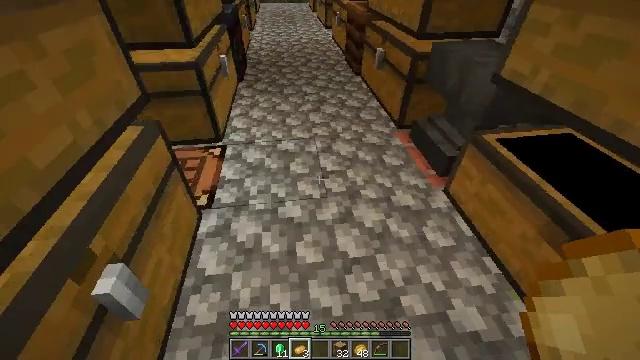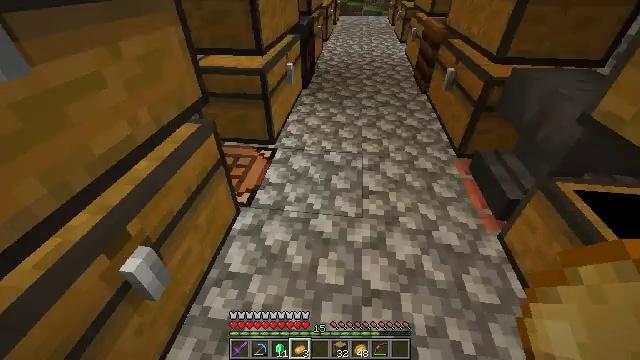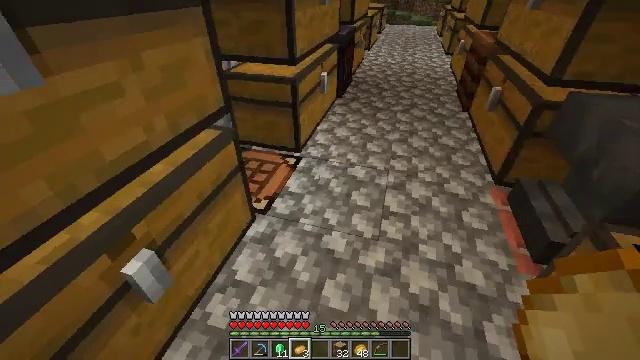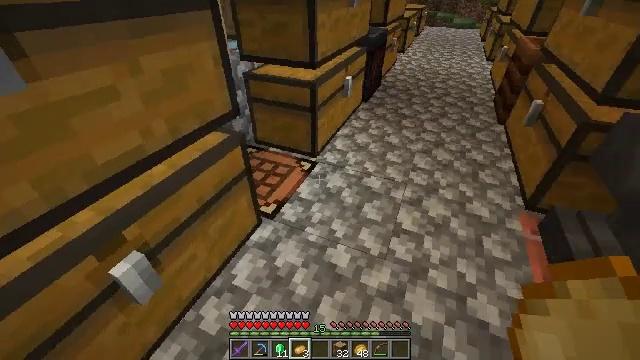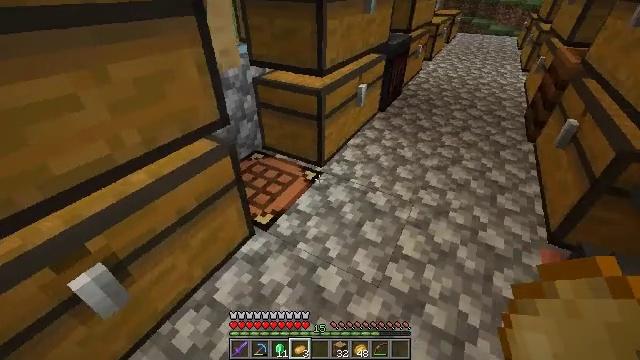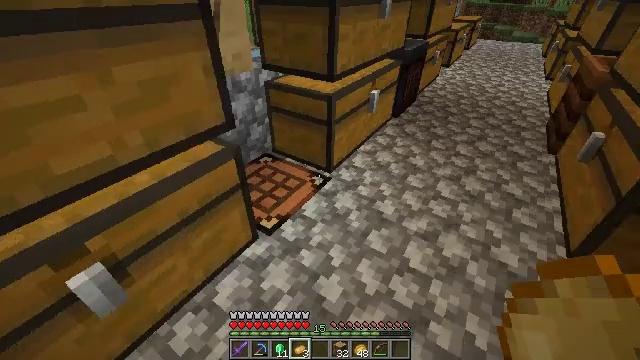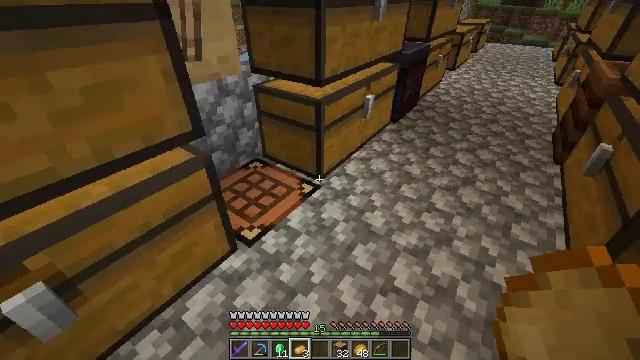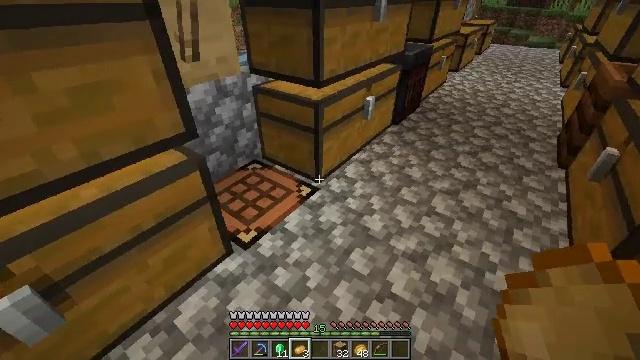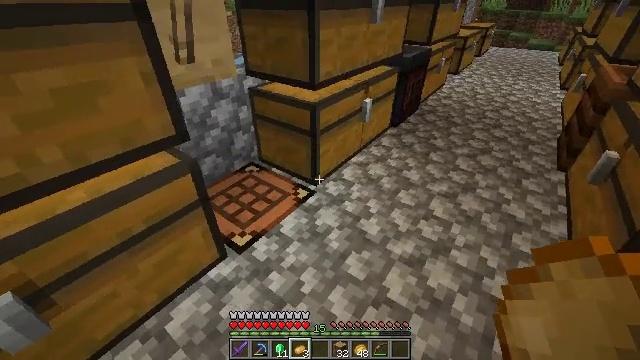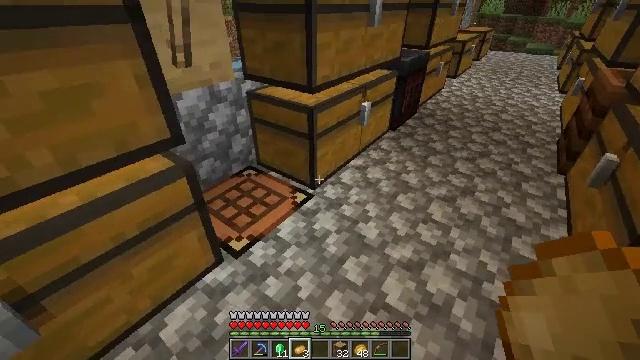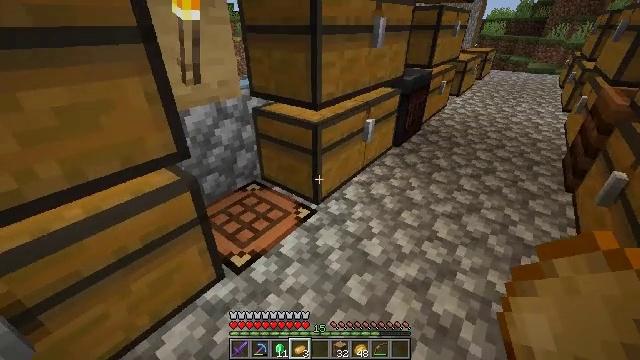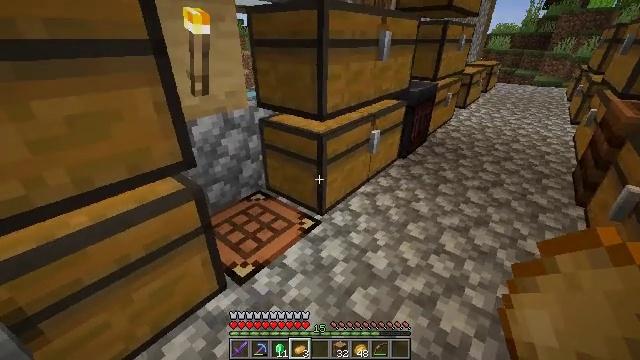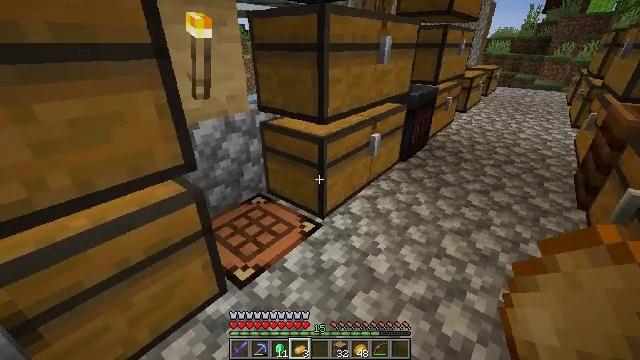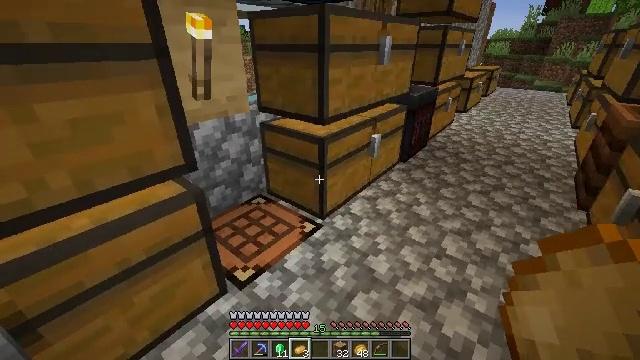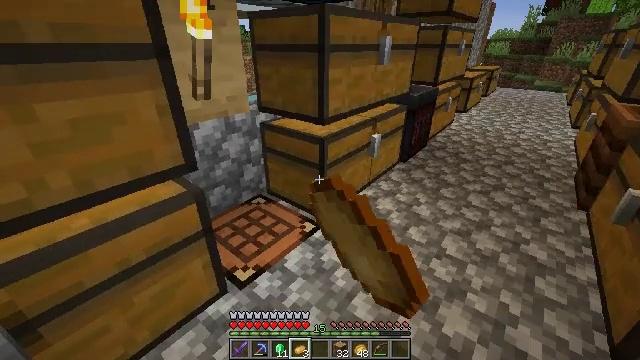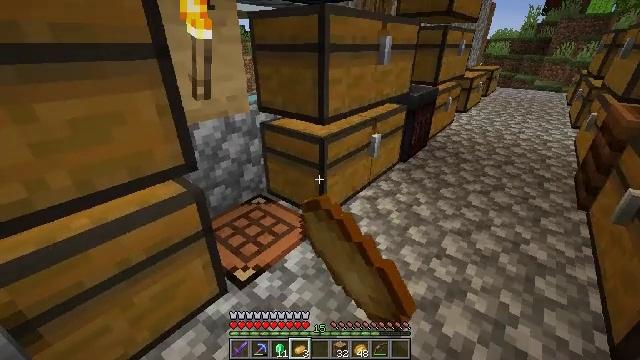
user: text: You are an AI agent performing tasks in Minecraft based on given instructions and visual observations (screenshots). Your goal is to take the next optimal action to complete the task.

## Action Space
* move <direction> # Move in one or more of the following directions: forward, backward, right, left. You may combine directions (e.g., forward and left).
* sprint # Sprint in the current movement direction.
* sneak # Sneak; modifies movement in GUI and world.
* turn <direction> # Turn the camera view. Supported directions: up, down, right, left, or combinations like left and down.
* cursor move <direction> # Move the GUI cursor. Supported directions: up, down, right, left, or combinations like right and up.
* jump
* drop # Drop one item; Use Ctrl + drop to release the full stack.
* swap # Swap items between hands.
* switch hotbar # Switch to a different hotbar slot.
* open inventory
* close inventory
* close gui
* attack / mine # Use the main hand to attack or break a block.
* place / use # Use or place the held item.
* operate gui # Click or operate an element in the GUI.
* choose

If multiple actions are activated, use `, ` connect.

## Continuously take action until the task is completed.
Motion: motion action
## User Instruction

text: Break the cobblestone to create a path.
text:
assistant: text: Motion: move forward and move right, turn left and up
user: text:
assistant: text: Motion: move forward and move right, turn left and up
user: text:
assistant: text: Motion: move forward and move right, turn left
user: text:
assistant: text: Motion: move forward and move right, turn left
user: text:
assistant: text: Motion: move forward and move right, turn left
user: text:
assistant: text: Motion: turn left
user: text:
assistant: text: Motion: no_op
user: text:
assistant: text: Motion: no_op
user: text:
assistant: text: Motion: no_op
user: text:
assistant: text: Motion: turn left and up
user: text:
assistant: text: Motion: turn left and up
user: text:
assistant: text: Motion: no_op
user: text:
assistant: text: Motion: use / place
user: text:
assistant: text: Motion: use / place
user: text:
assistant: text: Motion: no_op
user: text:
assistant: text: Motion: no_op
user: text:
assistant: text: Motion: no_op
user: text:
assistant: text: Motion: no_op
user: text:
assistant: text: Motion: no_op
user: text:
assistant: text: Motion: no_op
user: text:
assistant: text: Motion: no_op
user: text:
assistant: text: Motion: no_op
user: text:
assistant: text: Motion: no_op
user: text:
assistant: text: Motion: no_op
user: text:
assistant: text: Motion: no_op
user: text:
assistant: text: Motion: no_op
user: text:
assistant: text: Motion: cursor move right and up
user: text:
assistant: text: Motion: cursor move right and up
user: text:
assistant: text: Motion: cursor move right and up
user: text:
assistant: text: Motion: cursor move right